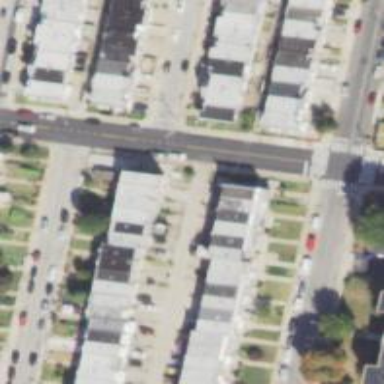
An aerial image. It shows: Alleyway designated as service road.